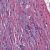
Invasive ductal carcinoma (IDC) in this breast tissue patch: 1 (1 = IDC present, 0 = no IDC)